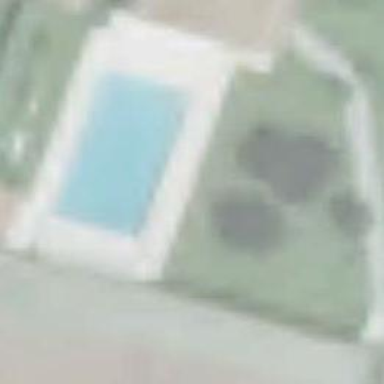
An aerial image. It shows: Swimming pool located in leisure land.